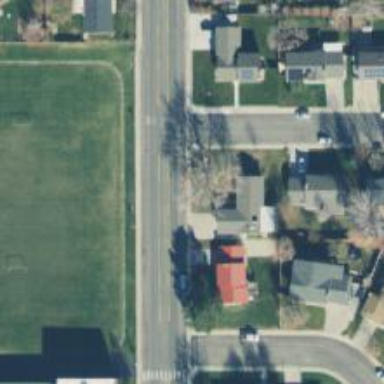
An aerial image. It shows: Smooth asphalt road in residential area.